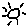
Label: sun